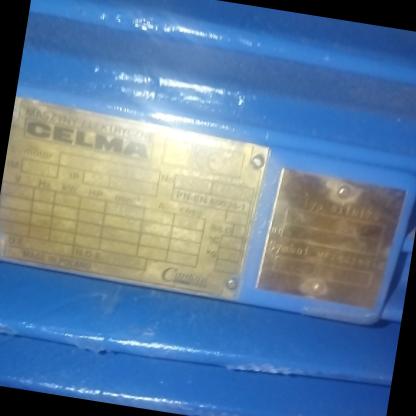
Klasa: tabliczka-znamionowa